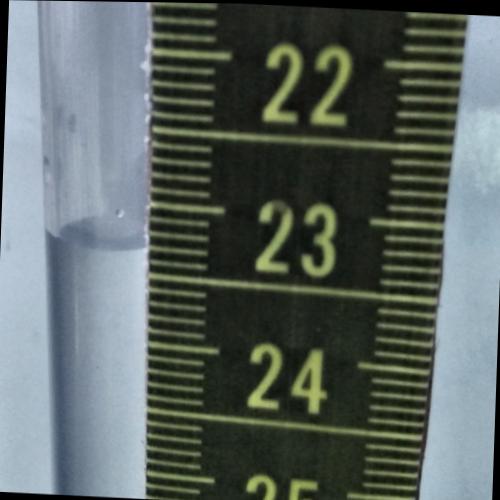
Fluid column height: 23.3 cm